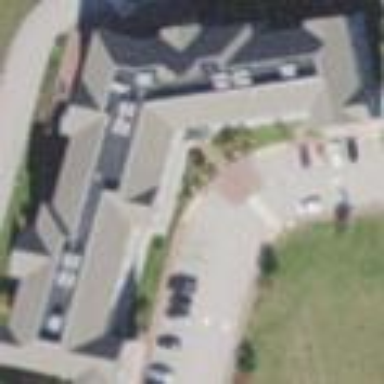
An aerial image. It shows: Dormitory building.